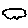
Label: cloud